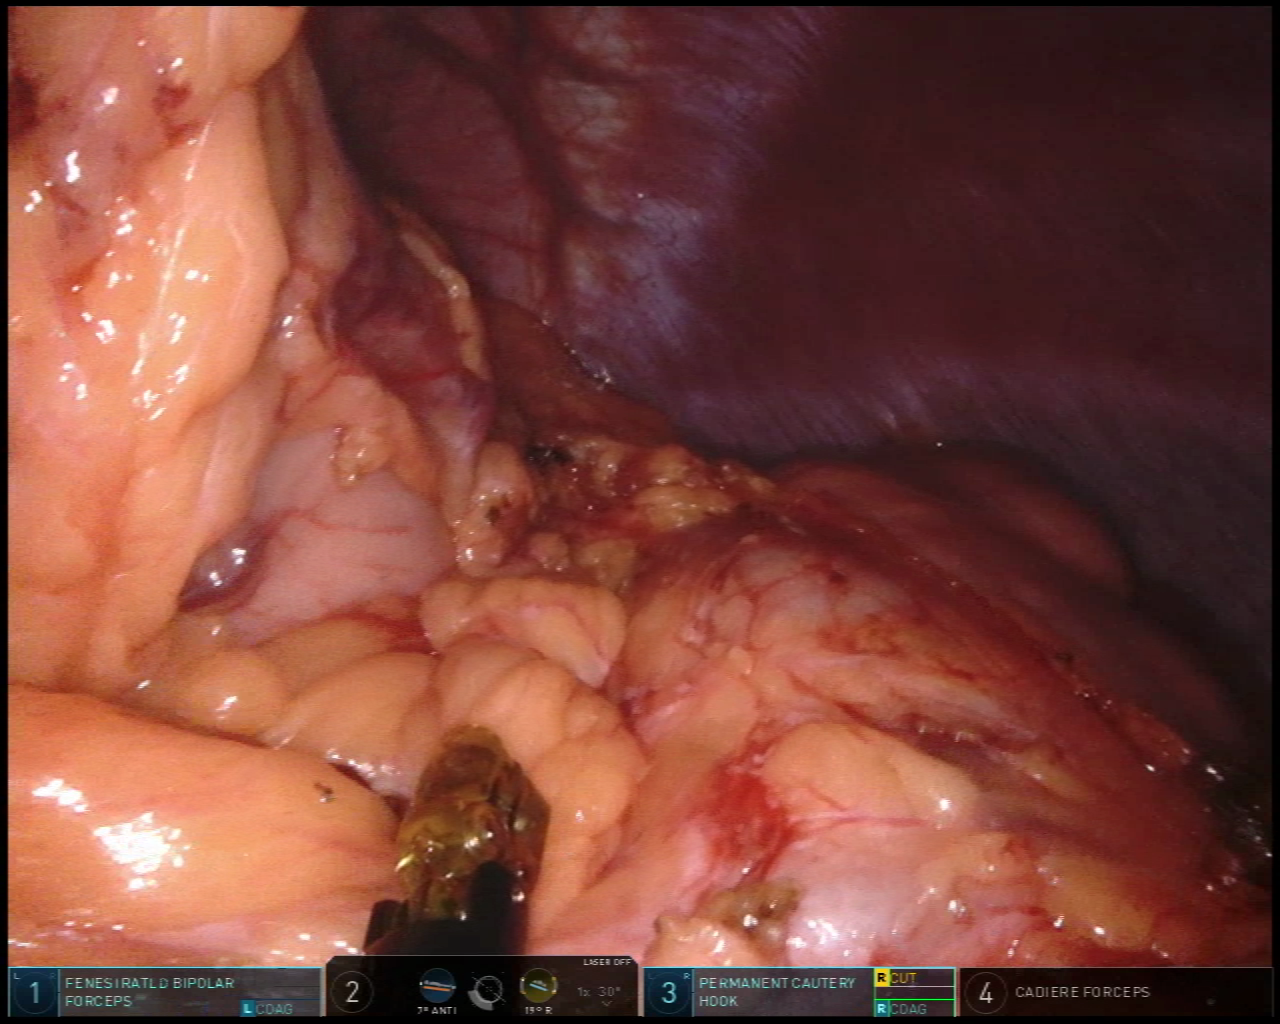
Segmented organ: stomach
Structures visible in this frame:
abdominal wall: yes
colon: yes
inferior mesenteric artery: no
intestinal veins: no
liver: no
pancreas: no
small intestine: no
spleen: no
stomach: yes
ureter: no
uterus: no
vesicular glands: no